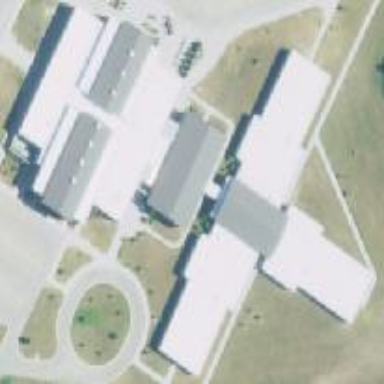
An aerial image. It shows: School building.